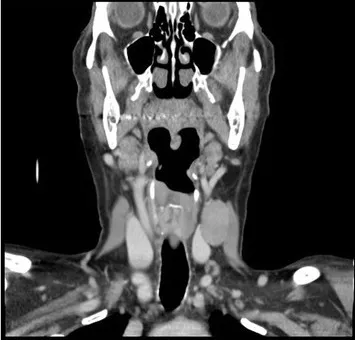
Computed tomography (coronal plane) of the patient's left lateral neck mass.
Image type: radiology (ct)